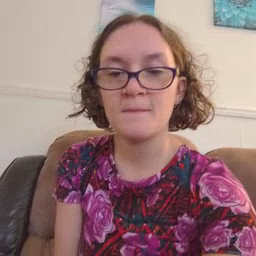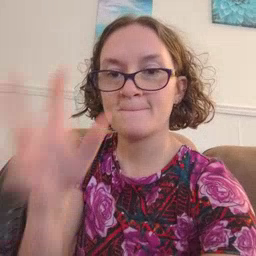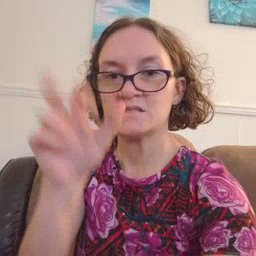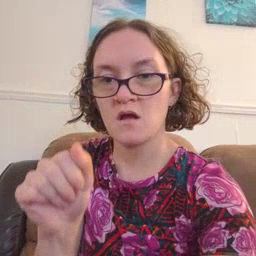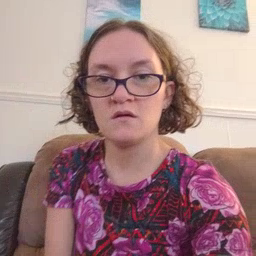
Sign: pizza